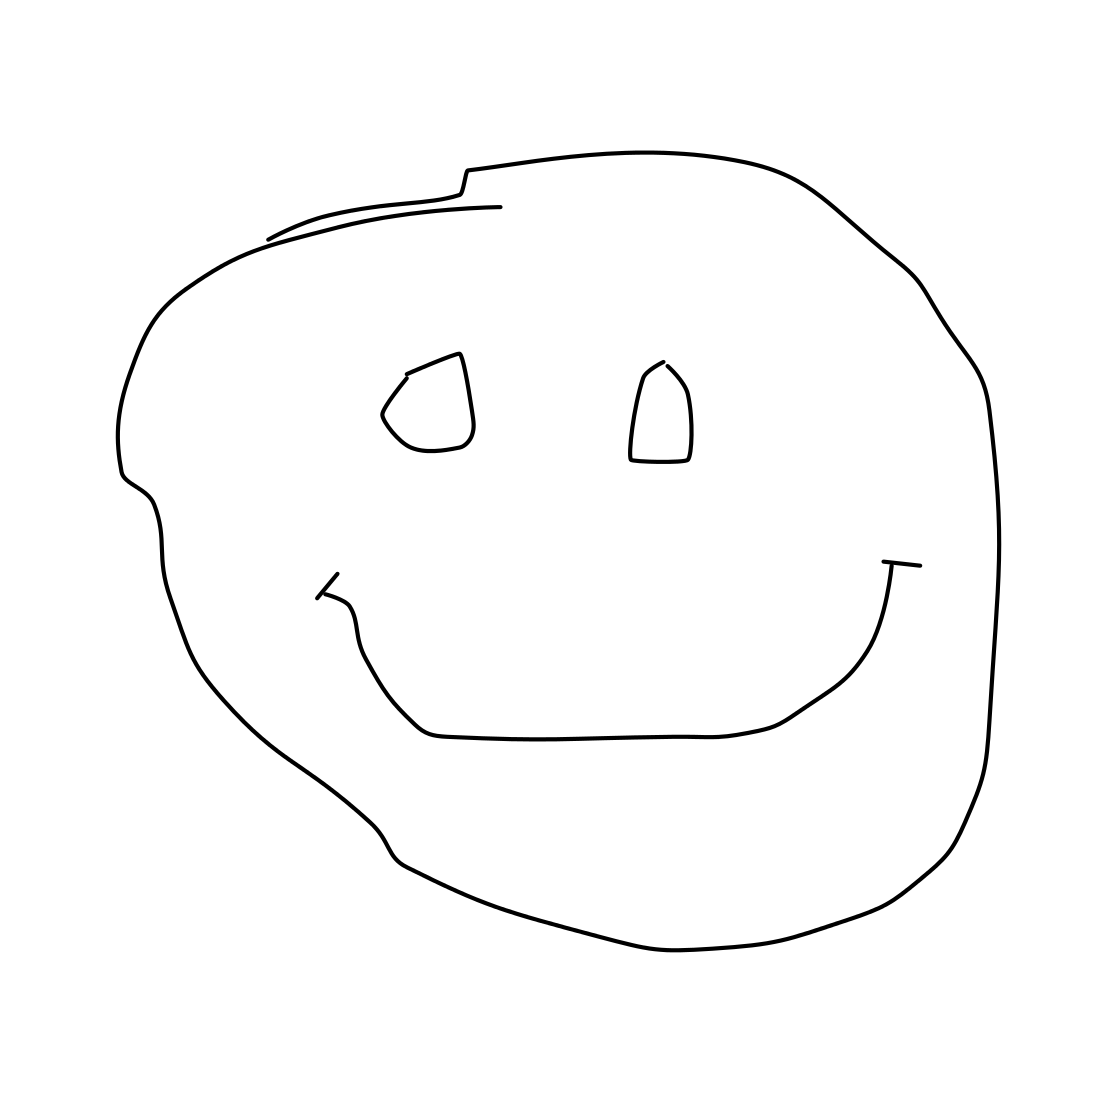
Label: face